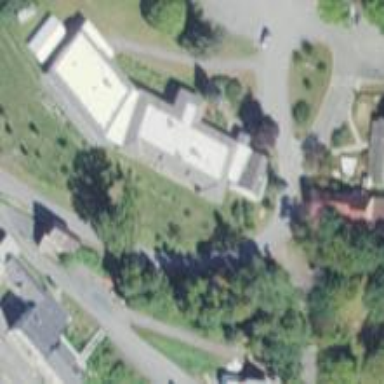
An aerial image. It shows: School building.